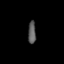
Tissue: lung
Cell type: T cells
Senescence score: 0.2061
Nuclear area (px): 170
Mean DAPI intensity: 89.988